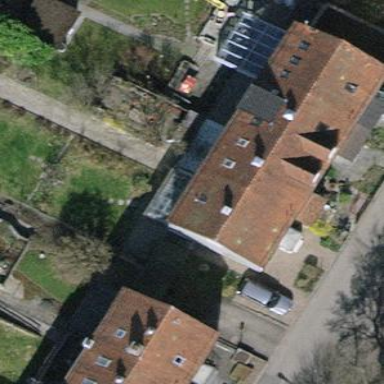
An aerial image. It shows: Building with tile roof.